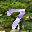
Label: 7